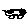
Label: car